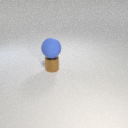
small brown metal cylinder below large blue rubber sphere